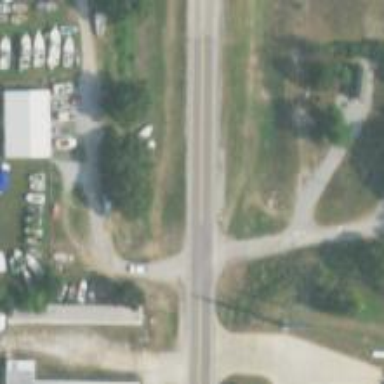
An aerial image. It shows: Road with stop sign.